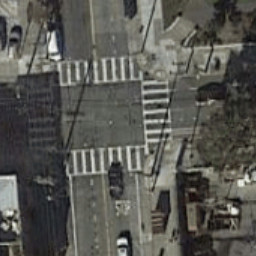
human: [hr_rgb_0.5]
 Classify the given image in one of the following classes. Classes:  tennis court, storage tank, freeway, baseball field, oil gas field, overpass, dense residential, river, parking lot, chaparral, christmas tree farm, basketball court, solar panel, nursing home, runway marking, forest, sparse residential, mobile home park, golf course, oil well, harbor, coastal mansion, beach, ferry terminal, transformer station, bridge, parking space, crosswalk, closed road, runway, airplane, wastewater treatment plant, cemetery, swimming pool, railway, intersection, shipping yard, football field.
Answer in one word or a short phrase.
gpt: crosswalk